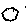
Label: hexagon